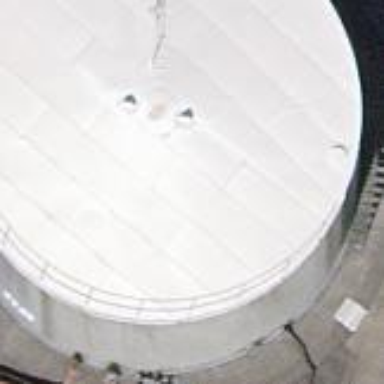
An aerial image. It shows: Industrial building with storage tank.